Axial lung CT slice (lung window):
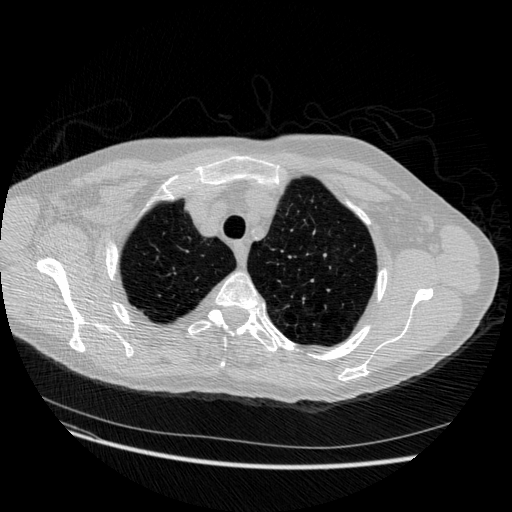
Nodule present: no